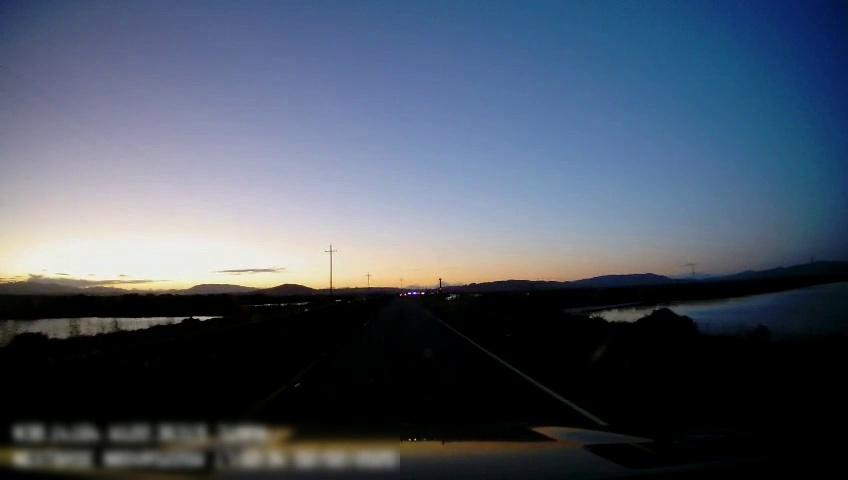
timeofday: Dusk/Dawn/Twilight
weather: Sunny
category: Drivable Space
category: Lanes | Current Lane
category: Lanes | Current Lane